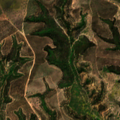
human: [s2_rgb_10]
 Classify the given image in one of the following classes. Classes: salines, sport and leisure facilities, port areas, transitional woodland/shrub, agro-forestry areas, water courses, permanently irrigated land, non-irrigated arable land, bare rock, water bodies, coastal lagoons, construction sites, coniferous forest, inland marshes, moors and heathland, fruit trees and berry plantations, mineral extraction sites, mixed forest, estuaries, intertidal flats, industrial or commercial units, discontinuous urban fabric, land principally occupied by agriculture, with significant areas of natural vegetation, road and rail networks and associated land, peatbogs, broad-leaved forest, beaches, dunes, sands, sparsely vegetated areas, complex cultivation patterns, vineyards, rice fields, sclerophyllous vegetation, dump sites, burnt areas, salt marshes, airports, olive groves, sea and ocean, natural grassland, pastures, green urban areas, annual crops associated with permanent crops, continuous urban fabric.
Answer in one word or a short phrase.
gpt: transitional woodland/shrub